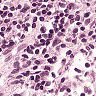
Metastatic tissue present: no